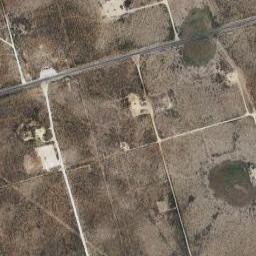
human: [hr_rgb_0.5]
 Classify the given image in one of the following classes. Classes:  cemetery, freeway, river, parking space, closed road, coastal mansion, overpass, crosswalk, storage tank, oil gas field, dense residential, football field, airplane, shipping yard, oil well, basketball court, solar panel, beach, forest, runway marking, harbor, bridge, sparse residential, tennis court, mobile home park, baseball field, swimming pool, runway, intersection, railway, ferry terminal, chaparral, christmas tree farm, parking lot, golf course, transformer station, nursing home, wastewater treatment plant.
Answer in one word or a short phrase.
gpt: oil gas field